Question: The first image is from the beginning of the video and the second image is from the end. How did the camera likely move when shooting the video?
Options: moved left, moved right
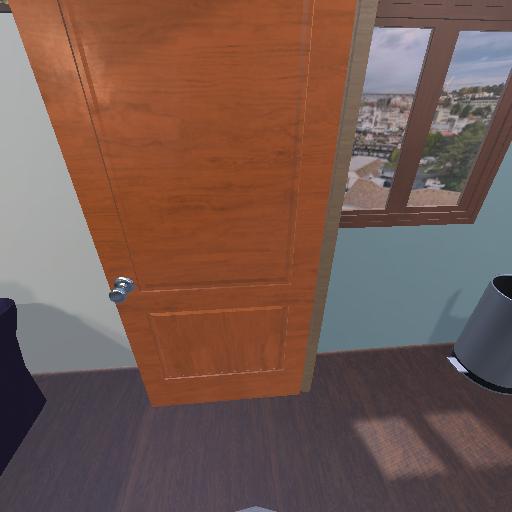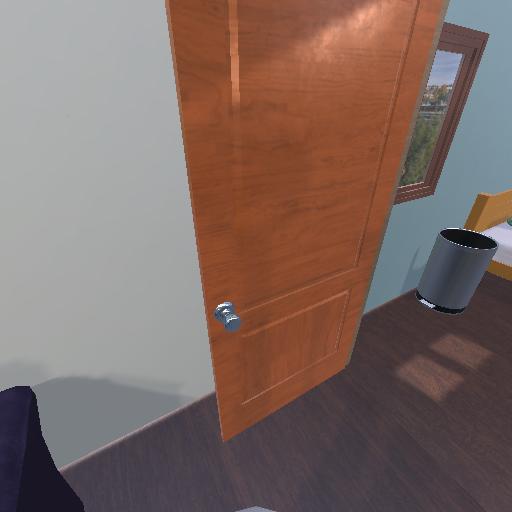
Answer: moved left